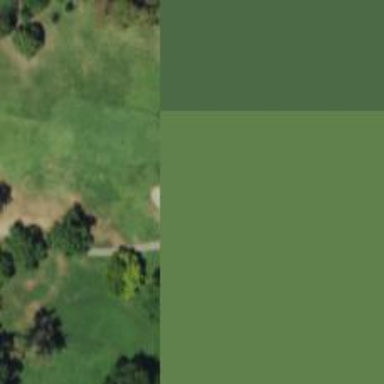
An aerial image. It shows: Golf hole.